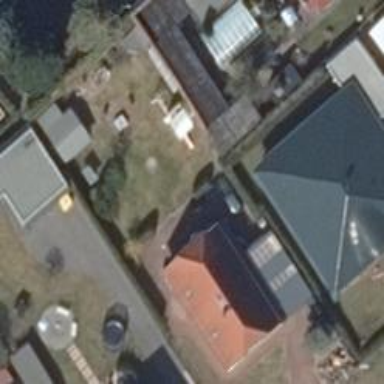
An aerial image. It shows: Detached building with half-hipped roof.